Interaction volume radius: 10 \u00c5
Interaction volume height: 10 \u00c5
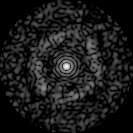
Disorder parameter: 0.8199